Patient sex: F
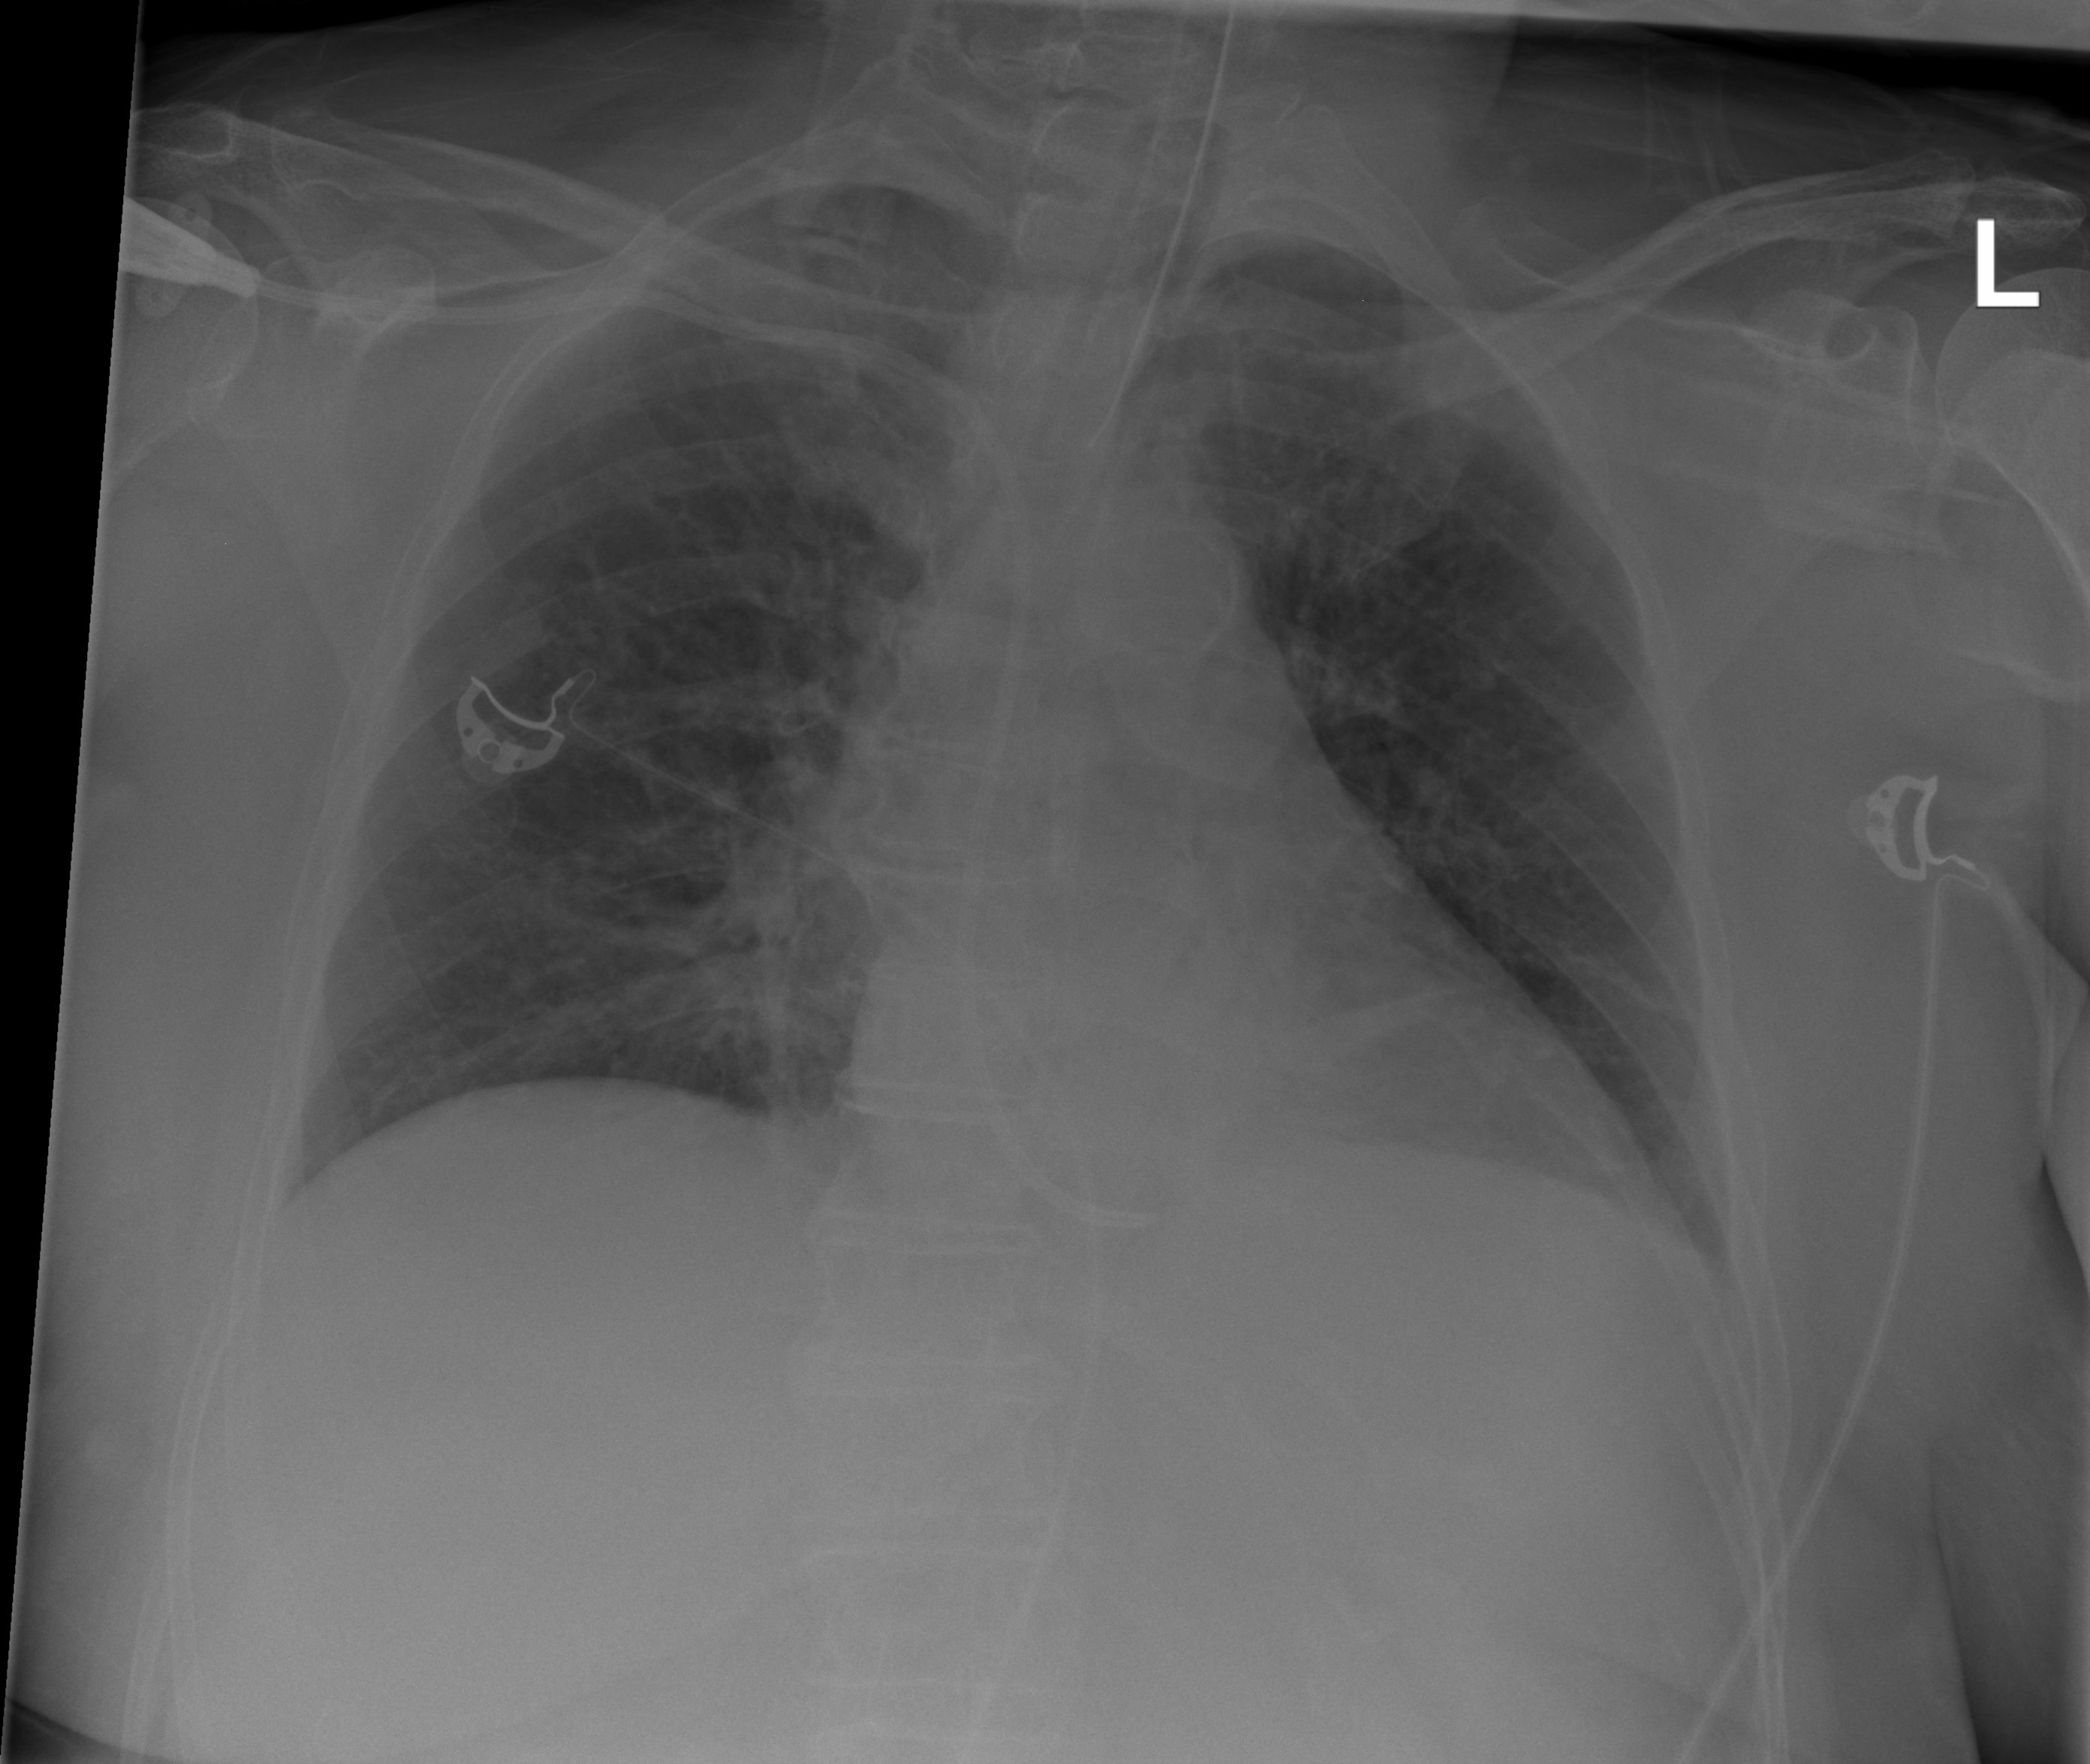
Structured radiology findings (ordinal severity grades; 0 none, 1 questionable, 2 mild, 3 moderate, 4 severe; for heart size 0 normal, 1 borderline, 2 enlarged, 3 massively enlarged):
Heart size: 0
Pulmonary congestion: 0
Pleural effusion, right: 0
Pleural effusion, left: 0
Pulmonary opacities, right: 0
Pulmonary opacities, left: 0
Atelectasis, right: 2
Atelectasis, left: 0